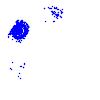
Particle: electron